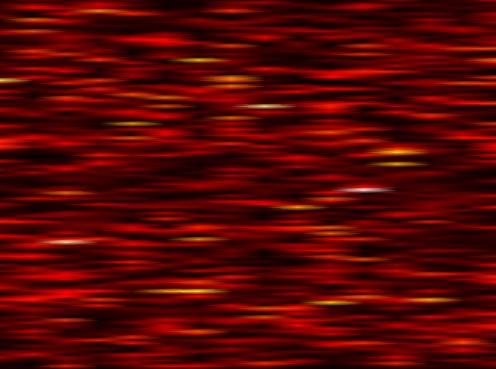
Label: FBMC